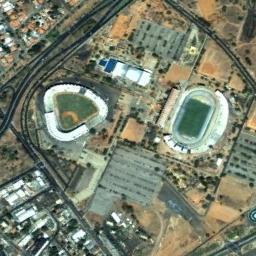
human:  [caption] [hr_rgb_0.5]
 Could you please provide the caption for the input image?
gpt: There are many buildings beside the stadium .

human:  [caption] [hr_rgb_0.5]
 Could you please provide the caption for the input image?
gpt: The stadium is on the bare land next to some buildings and trees .

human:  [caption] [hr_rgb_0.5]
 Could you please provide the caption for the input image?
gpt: The stadium looks like a fan, With a blue roof on each side .

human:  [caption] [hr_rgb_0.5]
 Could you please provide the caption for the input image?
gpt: Oval stadium built in the middle of residential area .

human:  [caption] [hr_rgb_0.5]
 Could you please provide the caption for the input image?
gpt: There are some buildings and bare land near the stadium .